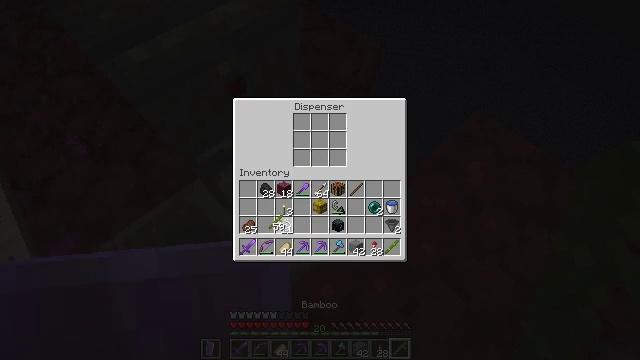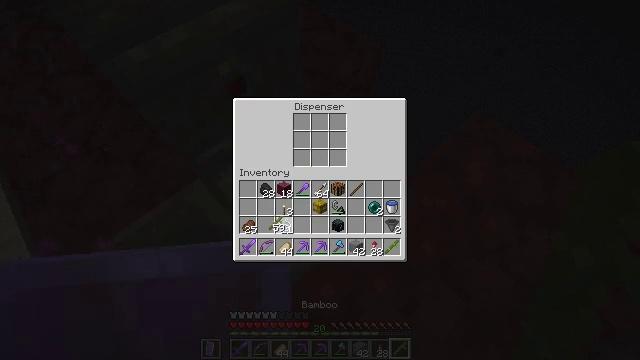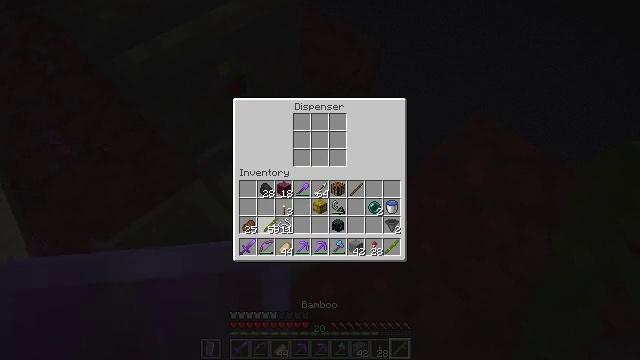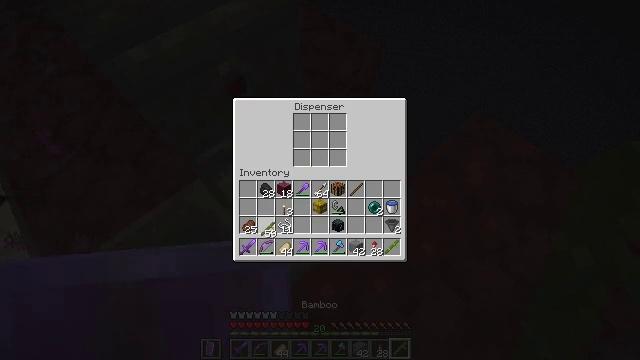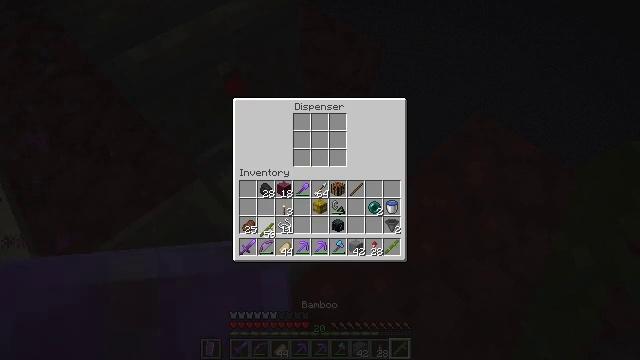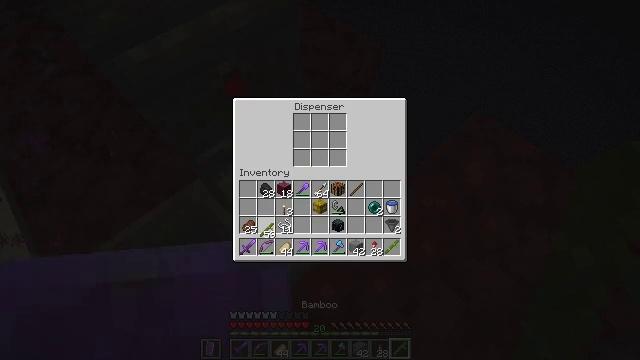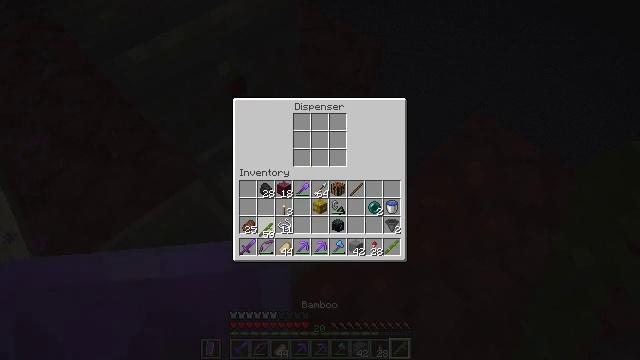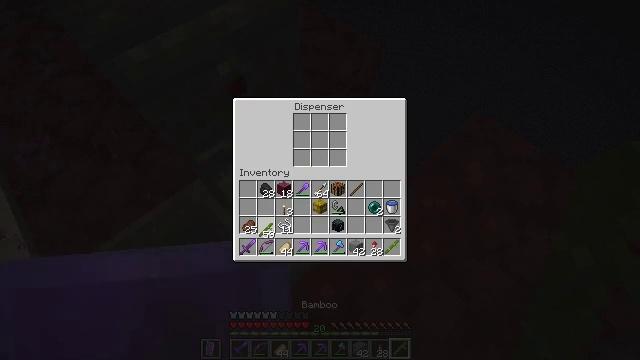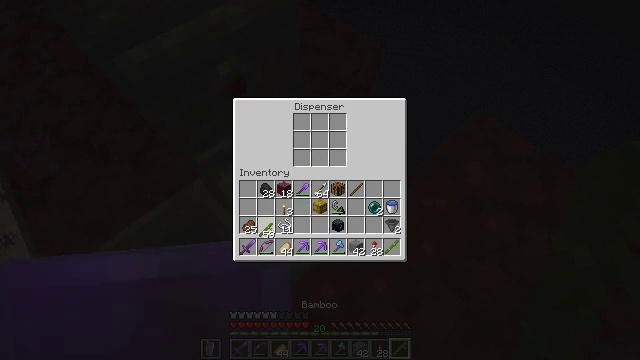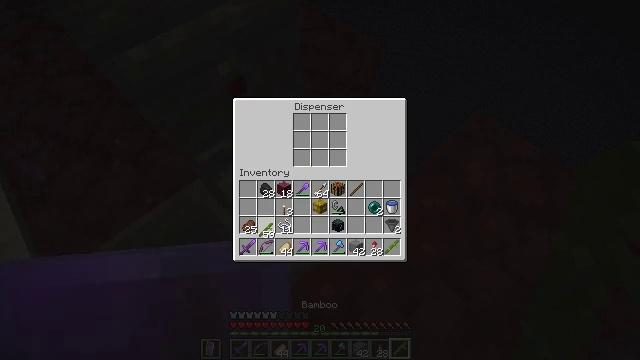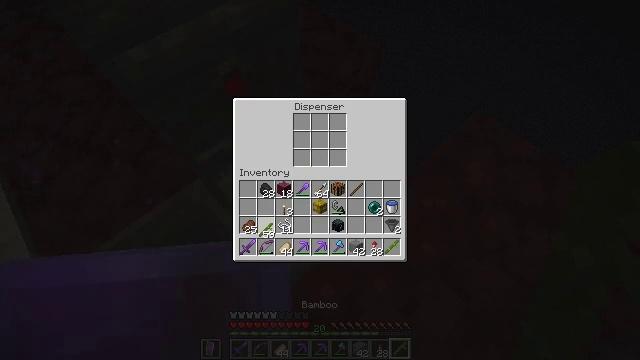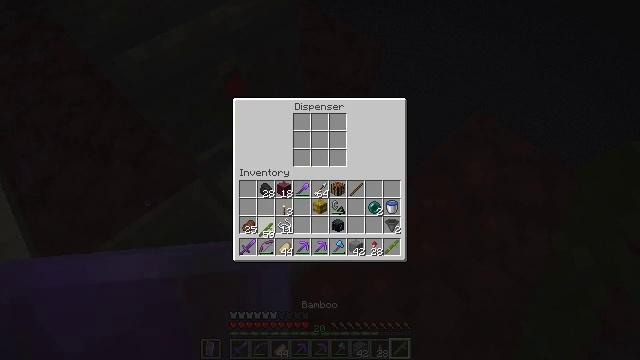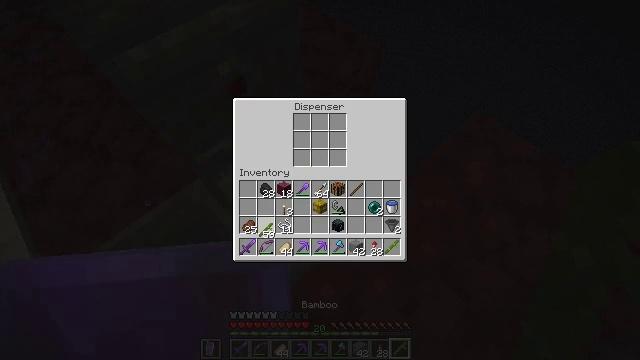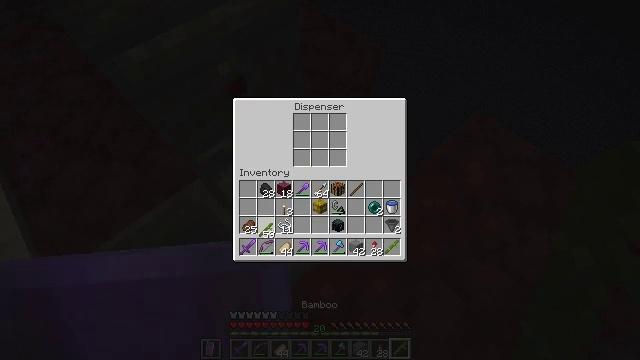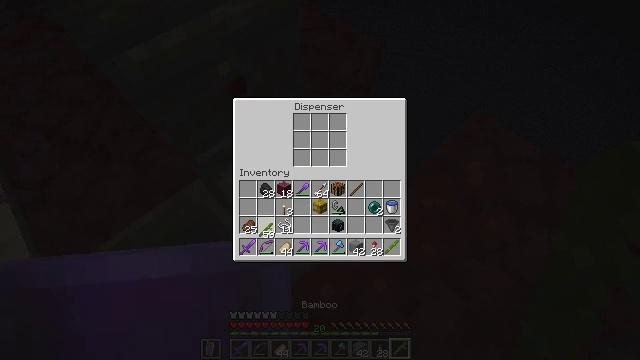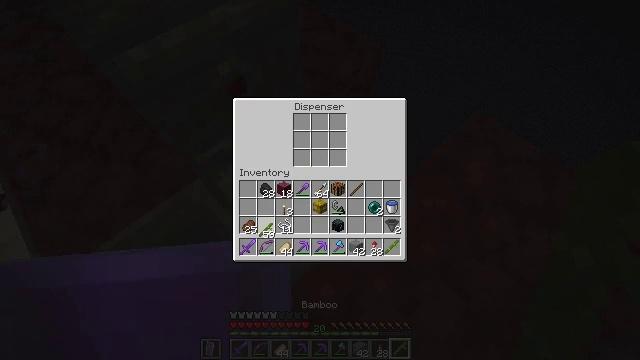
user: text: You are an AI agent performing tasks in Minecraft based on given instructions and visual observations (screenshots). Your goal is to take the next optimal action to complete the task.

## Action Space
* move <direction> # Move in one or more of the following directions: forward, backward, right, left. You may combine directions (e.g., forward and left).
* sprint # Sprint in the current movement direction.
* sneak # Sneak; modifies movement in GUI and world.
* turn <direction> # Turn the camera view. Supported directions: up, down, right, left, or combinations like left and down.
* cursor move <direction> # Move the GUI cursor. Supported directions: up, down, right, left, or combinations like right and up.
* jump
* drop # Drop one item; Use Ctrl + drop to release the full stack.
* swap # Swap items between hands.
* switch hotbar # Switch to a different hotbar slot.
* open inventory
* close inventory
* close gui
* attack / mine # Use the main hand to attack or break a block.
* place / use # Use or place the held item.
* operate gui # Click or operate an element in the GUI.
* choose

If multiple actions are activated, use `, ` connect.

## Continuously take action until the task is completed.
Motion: motion action
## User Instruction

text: Gather the chest from its place.
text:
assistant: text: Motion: no_op
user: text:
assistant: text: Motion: no_op
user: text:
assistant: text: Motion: no_op
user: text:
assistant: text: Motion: no_op
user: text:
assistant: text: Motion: no_op
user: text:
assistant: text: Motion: no_op
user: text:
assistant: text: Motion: no_op
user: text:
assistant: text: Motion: no_op
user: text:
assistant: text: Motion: no_op
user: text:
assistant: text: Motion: no_op
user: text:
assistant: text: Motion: no_op
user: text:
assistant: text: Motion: no_op
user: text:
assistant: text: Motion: no_op
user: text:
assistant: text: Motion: no_op
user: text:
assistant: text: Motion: no_op
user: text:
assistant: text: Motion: no_op
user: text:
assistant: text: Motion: no_op
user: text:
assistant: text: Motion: no_op
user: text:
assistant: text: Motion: no_op
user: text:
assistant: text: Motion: no_op
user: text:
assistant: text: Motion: no_op
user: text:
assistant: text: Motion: no_op
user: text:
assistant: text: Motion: no_op
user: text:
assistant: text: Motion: no_op
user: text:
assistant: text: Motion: no_op
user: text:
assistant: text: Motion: no_op
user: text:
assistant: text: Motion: no_op
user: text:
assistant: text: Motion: attack / mine
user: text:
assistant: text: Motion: attack / mine
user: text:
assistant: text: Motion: attack / mine